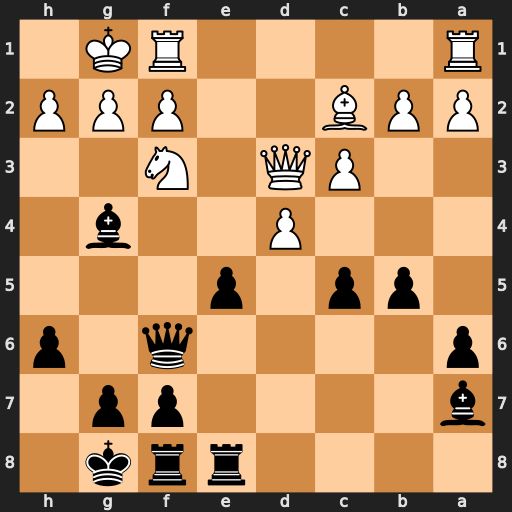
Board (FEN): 4rrk1/b4pp1/p4q1p/1pp1p3/3P2b1/2PQ1N2/PPB2PPP/R4RK1
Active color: b
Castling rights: -
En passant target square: -
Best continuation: e4 Qxe4 Rxe4